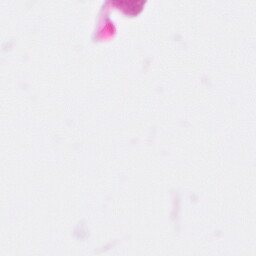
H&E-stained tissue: Pancreatic